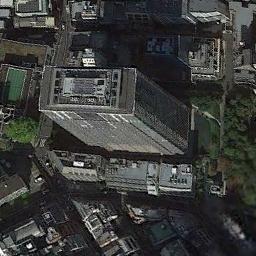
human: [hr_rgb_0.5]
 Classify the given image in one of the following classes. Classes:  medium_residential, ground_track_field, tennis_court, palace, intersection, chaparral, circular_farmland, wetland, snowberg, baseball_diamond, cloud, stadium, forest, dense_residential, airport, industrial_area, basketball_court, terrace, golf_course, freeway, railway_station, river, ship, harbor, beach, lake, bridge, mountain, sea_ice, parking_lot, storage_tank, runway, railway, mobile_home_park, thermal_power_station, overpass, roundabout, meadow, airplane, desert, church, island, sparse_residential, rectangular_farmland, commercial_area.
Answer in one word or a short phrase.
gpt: commercial_area